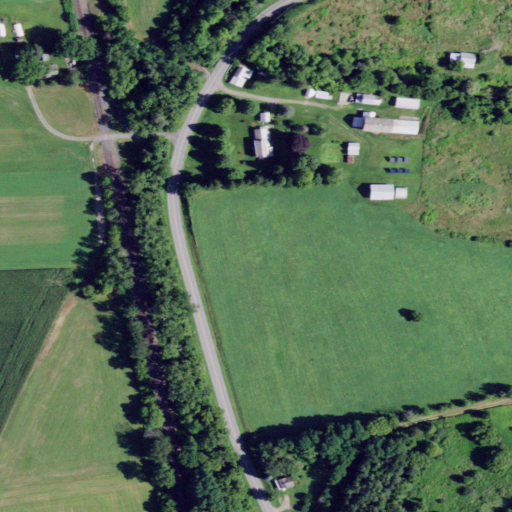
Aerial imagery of valley in New York named Breese Hollow containing pasture, mixed forest, cultivated crops, open development, woody wetlands, low intensity development, grassland, medium intensity development, evergreen forest, and high intensity development